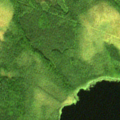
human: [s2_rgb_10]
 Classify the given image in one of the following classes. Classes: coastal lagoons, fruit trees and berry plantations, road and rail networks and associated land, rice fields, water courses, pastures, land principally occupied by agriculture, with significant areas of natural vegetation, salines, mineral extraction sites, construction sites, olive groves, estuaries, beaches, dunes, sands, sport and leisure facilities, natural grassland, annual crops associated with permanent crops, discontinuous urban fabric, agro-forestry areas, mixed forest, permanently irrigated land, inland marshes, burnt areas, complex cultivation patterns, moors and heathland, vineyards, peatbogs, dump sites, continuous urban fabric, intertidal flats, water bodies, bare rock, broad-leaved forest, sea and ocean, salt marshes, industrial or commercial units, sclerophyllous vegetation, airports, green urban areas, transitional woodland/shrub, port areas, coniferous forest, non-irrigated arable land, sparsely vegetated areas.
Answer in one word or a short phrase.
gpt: coniferous forest, mixed forest, transitional woodland/shrub, water bodies